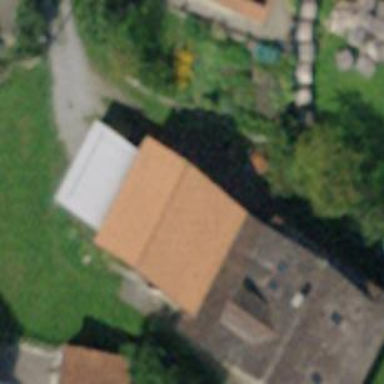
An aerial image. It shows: Barn.